Question: Right, well. First time I'm actually using Java to fix a problem. I bought a new headphone set called Sennheiser 120 HD; but there's an issue.
If there isn't a constant emission of audio then the base for the headphones will eventually time out and turn off. The headphones are spammed with static, which is horrible on the ears. The solution to this for me currently is playing music 24/7 to prevent the static of death. Maybe I'm weird, but I don't want to listen to music 24/7.
I believe a workable solution for this would be to constantly emit a sound that the base can detect but I can't hear. The application would need to be efficient since it's running 24/7.
I've been doing some research, but I'm not that experienced with Java. I'm unable to find any library for emitting a certain frequency. Does anyone know of any?
It would be best to get the solution for this within , before my return policy at the store is no longer valid. Incase if this doesn't work.

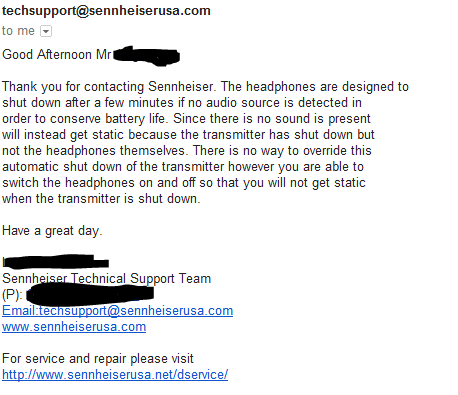
Answer: I think you'll find that listening to a constant-frequency sound is painful on the ears. However, you could do it something like this, just using standard Java libraries:
'''
AudioFormat format = new AudioFormat(44000f, 16, 1, true, false);
SourceDataLine line = (SourceDataLine)AudioSystem.getLine(new DataLine.Info(SourceDataLine.class, format));
line.open(format);
line.start();
double f = 440; // Hz
double t = 3; // seconds
byte[] buffer = new byte[(int)(format.getSampleRate() * t * 2 + .5)];
f *= Math.PI / format.getSampleRate();
for(int i = 0; i < buffer.length; i += 2) {
int value = (int)(32767 * Math.sin(i * f));
buffer[i + 1] = (byte)((value >> 8) & 0xFF);
buffer[i] = (byte)(value & 0xFF);
}
line.write(buffer, 0, buffer.length);
line.drain();
'''